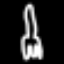
Label: fork